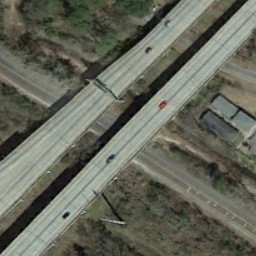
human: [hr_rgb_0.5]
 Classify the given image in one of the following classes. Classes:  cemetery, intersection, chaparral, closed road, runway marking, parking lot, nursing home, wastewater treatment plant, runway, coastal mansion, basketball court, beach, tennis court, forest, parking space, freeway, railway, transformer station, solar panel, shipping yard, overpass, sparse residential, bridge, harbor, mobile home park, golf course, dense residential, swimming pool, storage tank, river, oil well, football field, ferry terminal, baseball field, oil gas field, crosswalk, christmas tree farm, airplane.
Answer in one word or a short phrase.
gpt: overpass